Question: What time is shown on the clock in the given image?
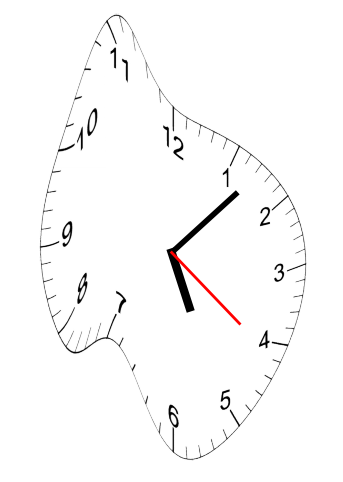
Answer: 05:07:21